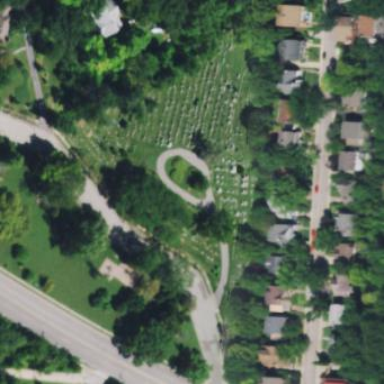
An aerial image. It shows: Cemetery.